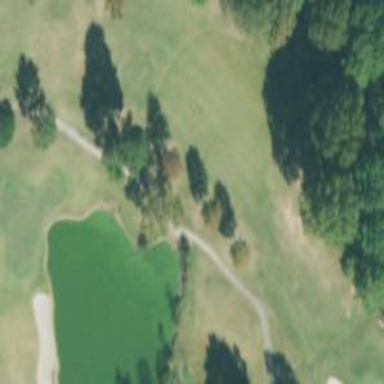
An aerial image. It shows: Grassy area designated as golf fairway.